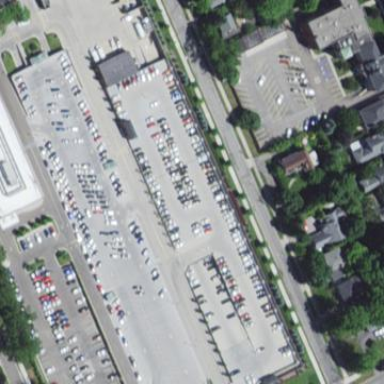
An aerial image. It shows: Multi-storey parking building.